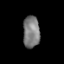
Tissue: lung
Cell type: Fibroblasts
Senescence score: 0.6029
Nuclear area (px): 521
Mean DAPI intensity: 123.889